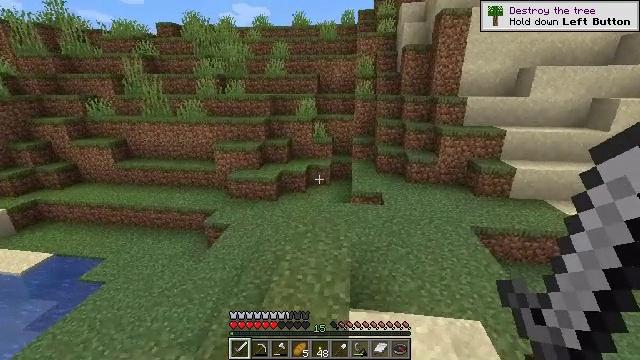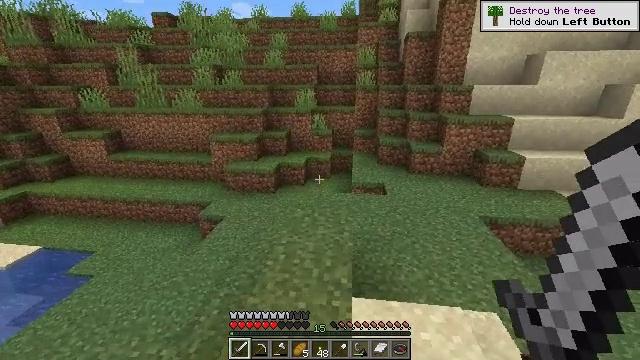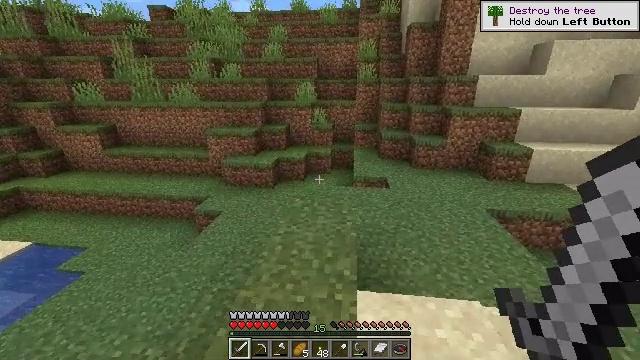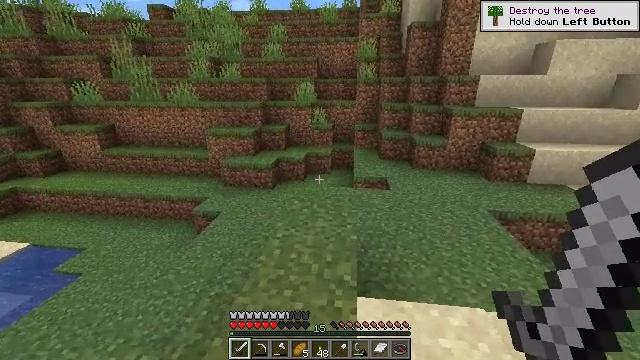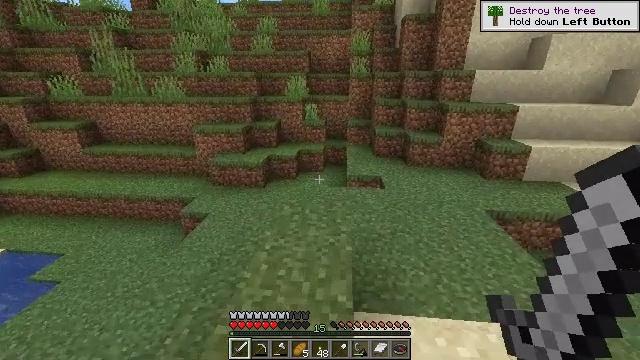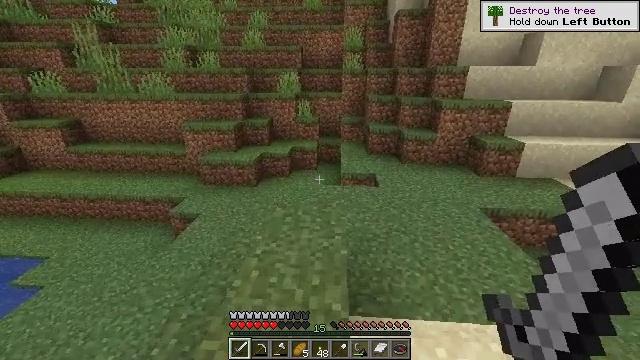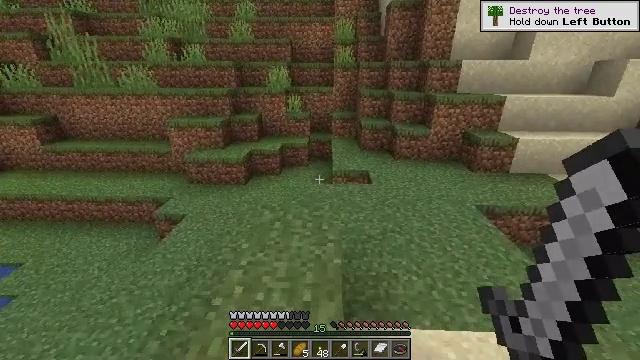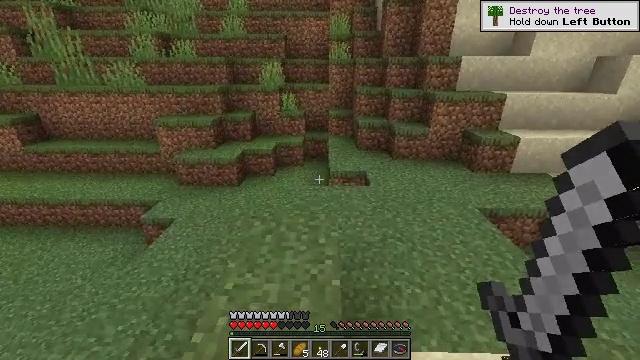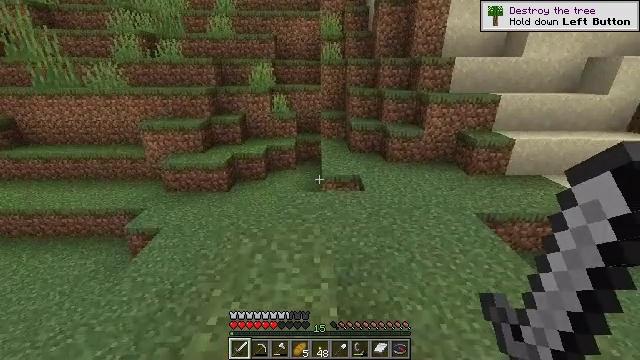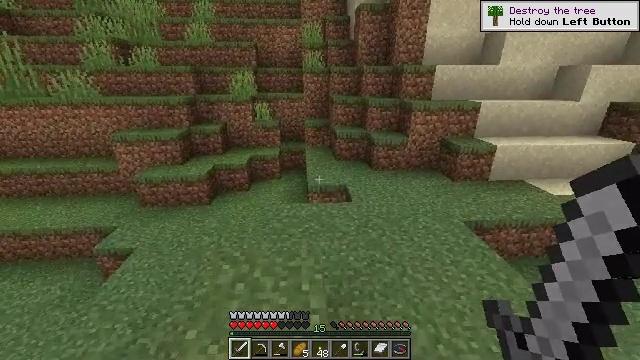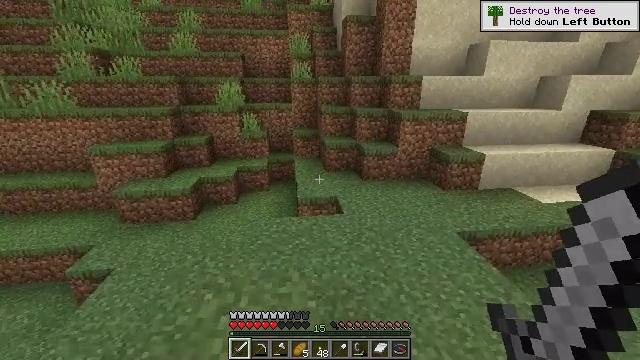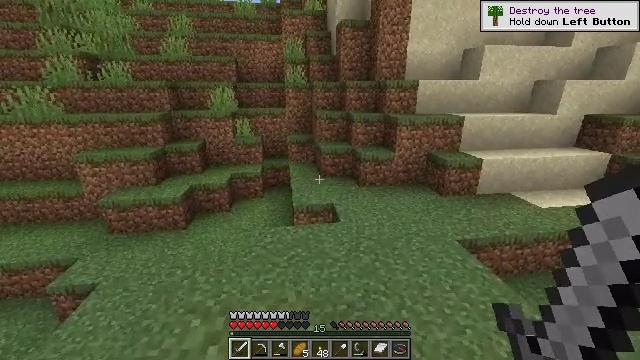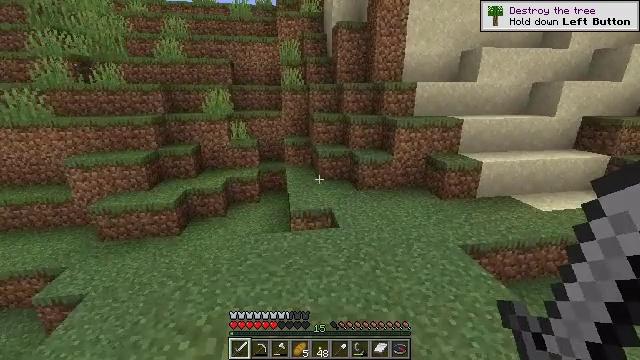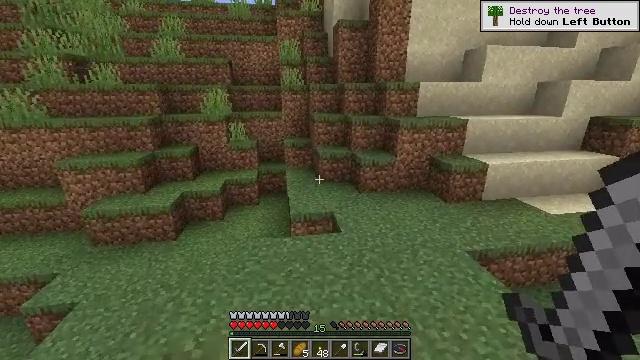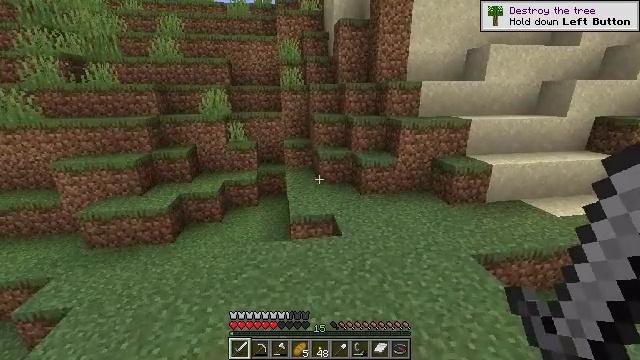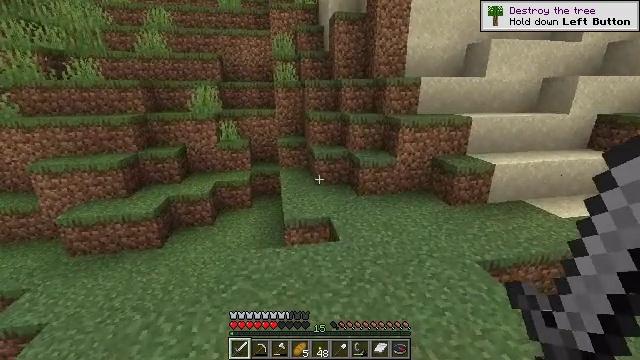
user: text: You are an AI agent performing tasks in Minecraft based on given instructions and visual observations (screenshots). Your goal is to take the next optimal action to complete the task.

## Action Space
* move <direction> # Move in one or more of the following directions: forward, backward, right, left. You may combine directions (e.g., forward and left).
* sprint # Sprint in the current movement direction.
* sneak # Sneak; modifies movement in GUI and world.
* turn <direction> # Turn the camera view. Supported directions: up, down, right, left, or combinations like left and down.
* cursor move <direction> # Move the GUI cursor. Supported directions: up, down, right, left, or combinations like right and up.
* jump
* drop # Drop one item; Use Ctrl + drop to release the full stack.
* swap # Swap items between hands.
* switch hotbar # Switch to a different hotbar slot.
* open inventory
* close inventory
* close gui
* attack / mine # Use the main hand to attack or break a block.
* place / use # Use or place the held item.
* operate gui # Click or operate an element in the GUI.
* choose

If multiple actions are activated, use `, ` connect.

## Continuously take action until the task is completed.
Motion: motion action
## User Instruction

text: Mine the dead bush in the desert.
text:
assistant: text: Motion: move forward
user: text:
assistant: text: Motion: move forward
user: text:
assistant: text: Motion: move forward
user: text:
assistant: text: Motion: move forward, turn right and down
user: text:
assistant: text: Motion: move forward, turn right
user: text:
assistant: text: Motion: move forward, turn right and down
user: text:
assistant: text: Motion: move forward, turn right
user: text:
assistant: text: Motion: move forward, turn right
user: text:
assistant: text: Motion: move forward, turn right and up
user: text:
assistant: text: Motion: move forward, turn right and up
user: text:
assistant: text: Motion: move forward, turn right
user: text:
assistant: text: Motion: move forward
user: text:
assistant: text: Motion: move forward
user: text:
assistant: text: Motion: move forward
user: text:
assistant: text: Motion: move forward, turn right
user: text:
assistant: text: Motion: move forward, turn right and down
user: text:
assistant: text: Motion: move forward
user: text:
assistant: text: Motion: move forward
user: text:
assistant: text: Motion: move forward
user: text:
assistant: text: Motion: move forward
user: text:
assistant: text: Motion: move forward
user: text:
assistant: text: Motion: move forward
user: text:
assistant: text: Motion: move forward
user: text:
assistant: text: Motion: move forward, turn left
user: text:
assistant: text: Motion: move forward, turn left and down
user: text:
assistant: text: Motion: move forward, turn left and down
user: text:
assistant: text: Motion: move forward, turn left
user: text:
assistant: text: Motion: move forward
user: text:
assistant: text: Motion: move forward
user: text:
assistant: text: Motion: move forward